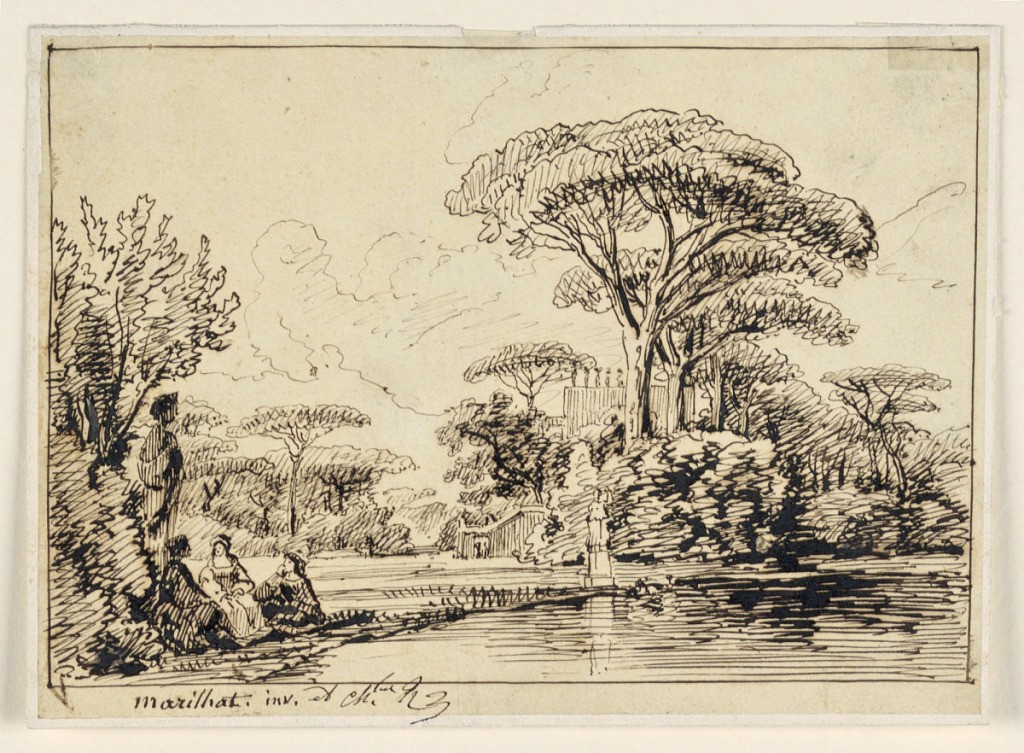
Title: Landscape
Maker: Charles Nicolas Ransonnette, French, 1793 - 1877
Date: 1830–1850
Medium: Pen and ink on tracing paper
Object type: Drawing
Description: Park of a South European villa with a pond stretching obliquely in the foreground. A woman and two men in Renaissance attire are seated at the edge of the pond at the foot of a s tatue, at left. Framine lines.